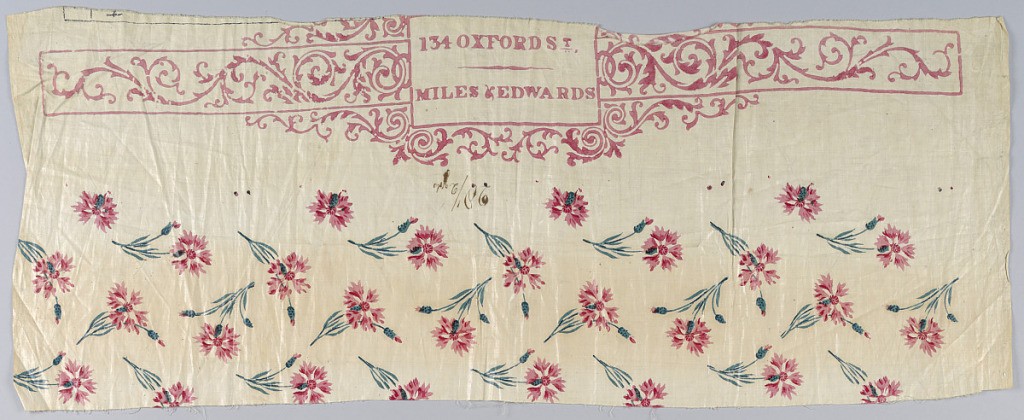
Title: Fragment with factory stamp
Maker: Miles & Edwards, 1847
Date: ca. 1830
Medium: cotton Technique: block printed on plain weave fabric; block registration marks visible
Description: Factory mark at one end. Pattern of scattered dianthus (pinks) in three reds and two green on natural.